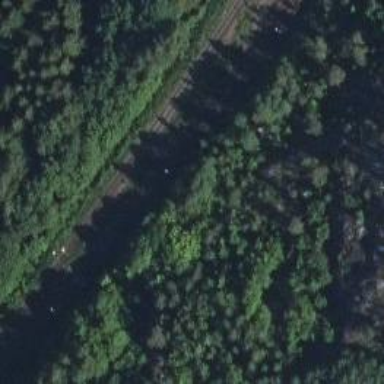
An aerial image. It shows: Railway signal.